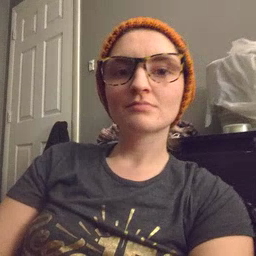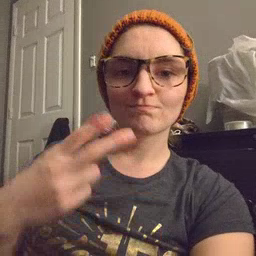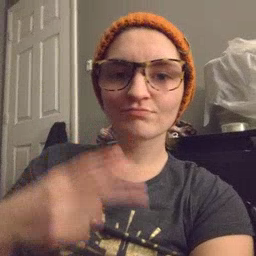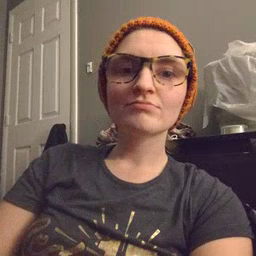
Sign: scissors